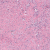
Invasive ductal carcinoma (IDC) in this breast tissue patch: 0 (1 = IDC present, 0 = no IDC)